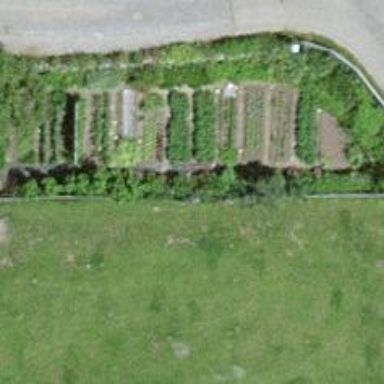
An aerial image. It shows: Garden that is leisure land.